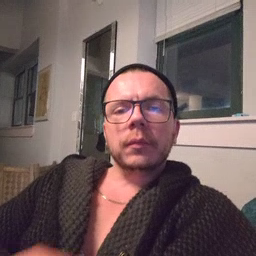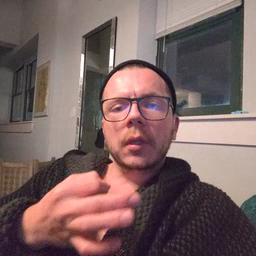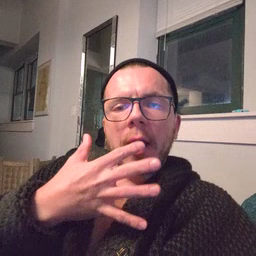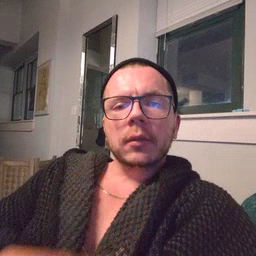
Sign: snack